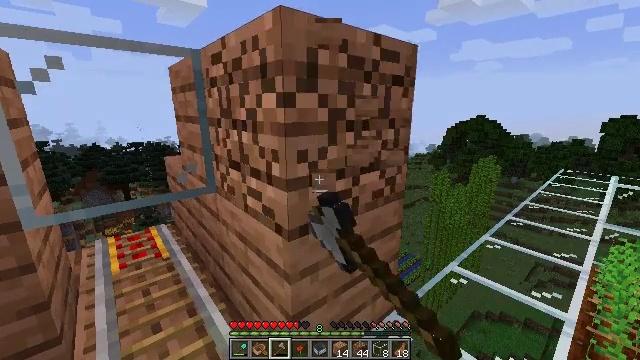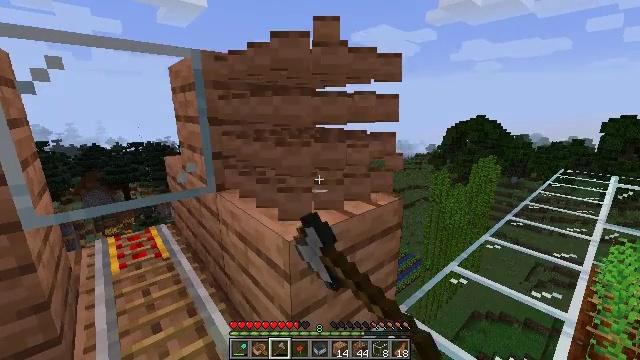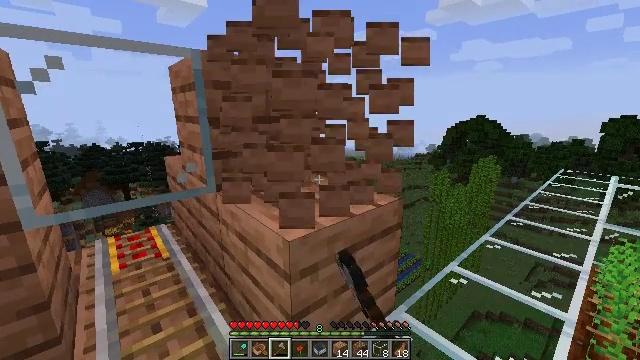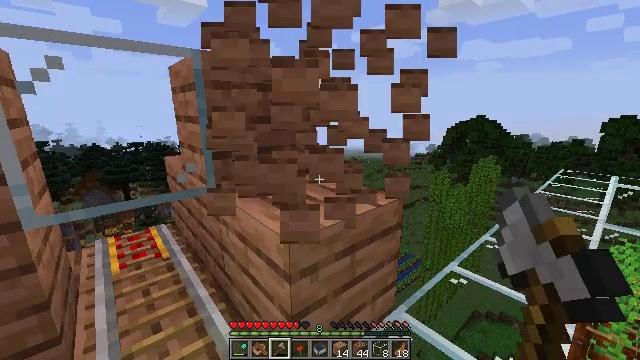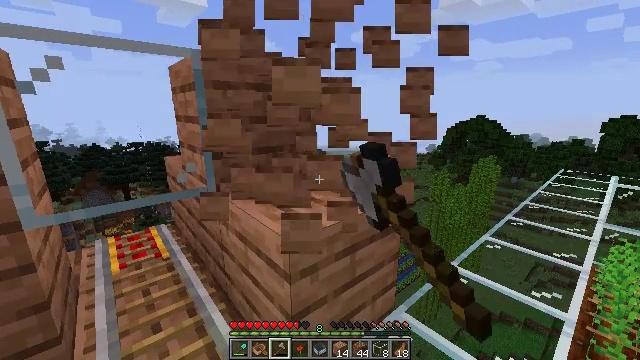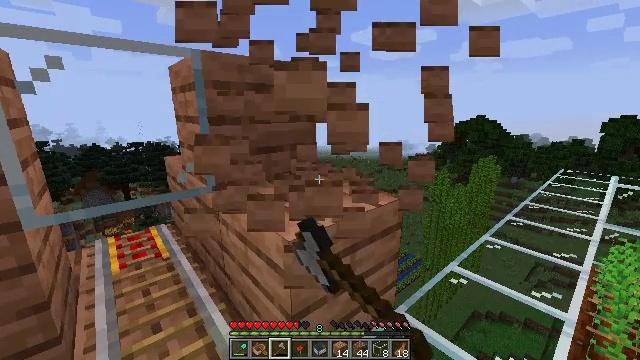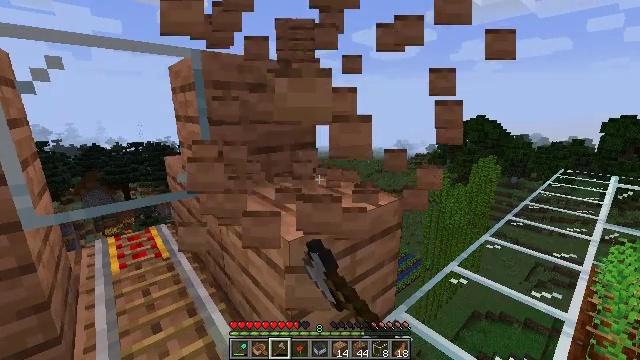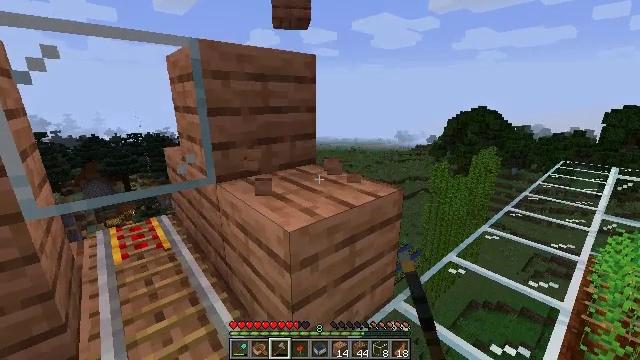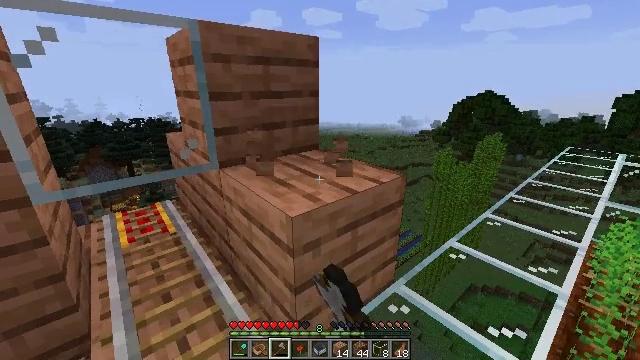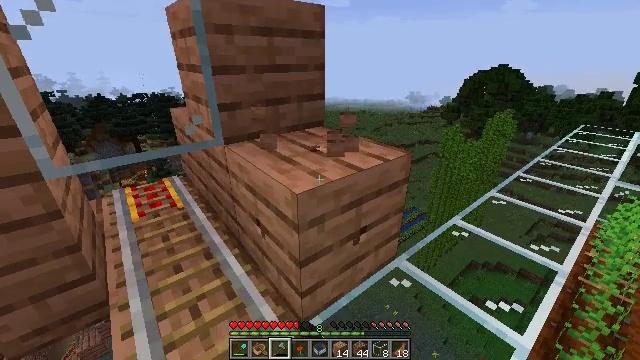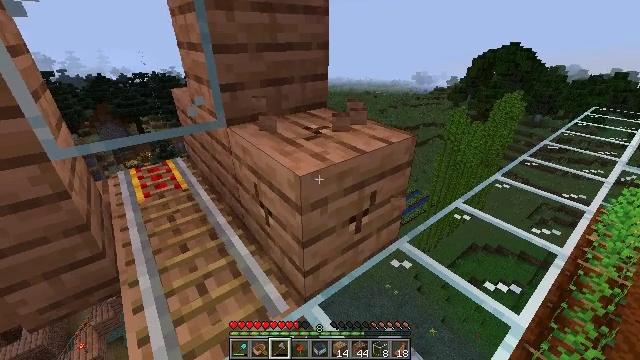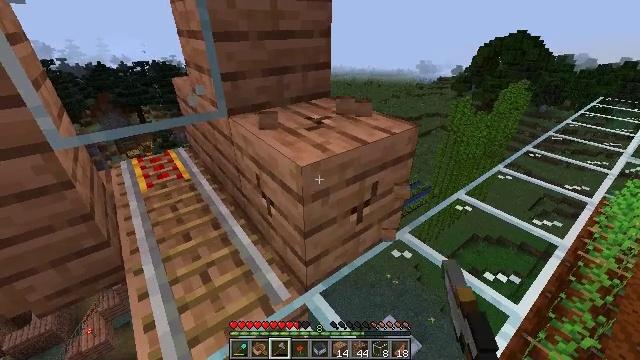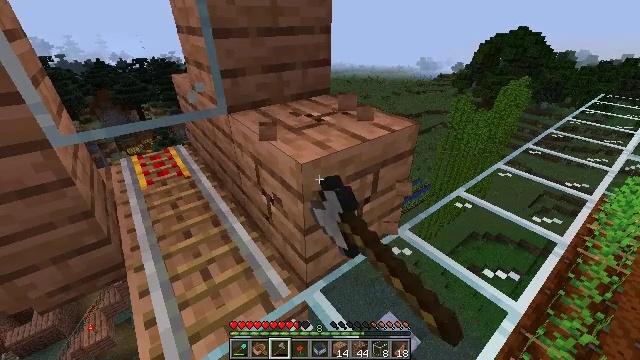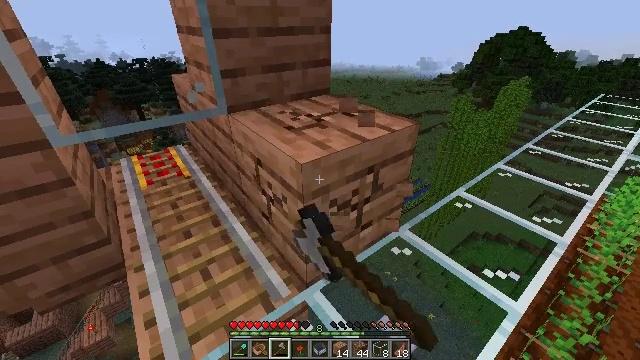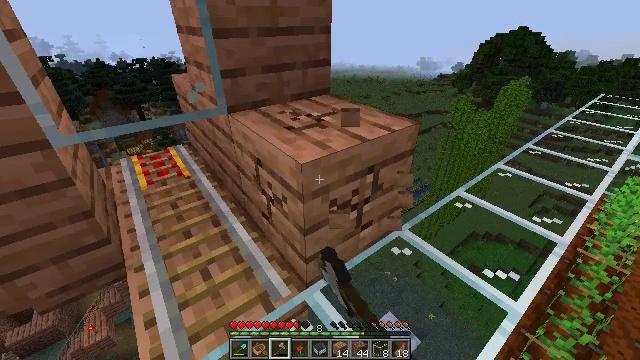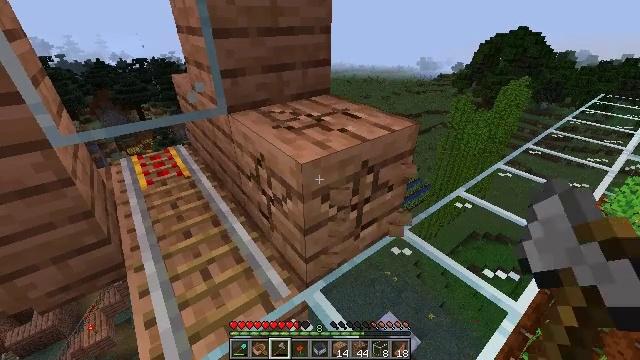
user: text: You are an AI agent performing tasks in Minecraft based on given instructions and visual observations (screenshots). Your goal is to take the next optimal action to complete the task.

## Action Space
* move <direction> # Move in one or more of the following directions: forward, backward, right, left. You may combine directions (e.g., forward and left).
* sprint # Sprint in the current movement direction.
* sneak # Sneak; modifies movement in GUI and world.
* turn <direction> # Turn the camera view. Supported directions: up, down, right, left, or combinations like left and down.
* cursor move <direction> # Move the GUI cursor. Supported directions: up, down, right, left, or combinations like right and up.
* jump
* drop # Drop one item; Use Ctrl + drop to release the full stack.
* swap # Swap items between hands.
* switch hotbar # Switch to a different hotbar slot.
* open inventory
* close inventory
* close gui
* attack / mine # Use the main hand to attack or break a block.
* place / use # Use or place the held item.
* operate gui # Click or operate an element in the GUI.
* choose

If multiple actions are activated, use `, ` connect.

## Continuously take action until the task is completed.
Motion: motion action
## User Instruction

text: Break the jungle planks to recycle them.
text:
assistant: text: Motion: attack / mine
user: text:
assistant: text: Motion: attack / mine
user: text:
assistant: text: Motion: attack / mine
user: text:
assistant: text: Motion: attack / mine
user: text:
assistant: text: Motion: attack / mine
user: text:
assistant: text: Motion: attack / mine
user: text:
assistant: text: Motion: turn down, attack / mine
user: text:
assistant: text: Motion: turn down, attack / mine
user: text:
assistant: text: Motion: turn left and down, attack / mine
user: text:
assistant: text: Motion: turn down, attack / mine
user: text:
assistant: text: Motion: turn down, attack / mine
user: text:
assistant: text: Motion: attack / mine
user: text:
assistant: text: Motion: attack / mine
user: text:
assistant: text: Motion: attack / mine
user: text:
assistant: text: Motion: attack / mine
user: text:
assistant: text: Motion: attack / mine
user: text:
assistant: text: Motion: attack / mine
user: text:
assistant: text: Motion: attack / mine
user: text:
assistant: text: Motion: attack / mine
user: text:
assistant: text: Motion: attack / mine
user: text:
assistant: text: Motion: attack / mine
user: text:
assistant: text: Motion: attack / mine
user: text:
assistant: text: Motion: attack / mine
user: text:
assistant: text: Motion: attack / mine
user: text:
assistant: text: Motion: attack / mine
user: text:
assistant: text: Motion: attack / mine
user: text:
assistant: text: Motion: attack / mine
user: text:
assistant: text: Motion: attack / mine
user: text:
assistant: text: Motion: attack / mine
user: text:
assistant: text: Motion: turn left and up, attack / mine